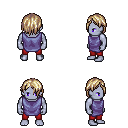
a pixel art fantasy rpg character, male body template, dark elf, purple skin, chain tabard jacket, red pants, white blonde bangs hairstyle, four views (front, back, left, right), 2x2 character sprite sheet, small pixel art, hard edges, no anti-aliasing